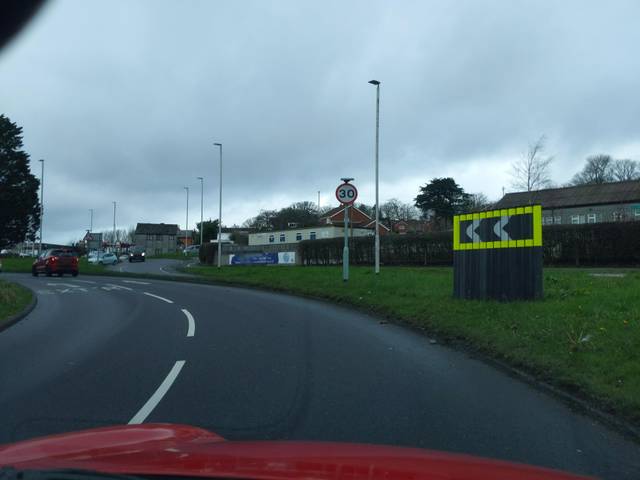
Region: United Kingdom
Coordinates: 50.41, -4.132